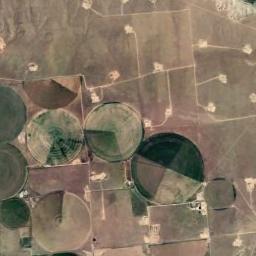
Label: circular_farmland